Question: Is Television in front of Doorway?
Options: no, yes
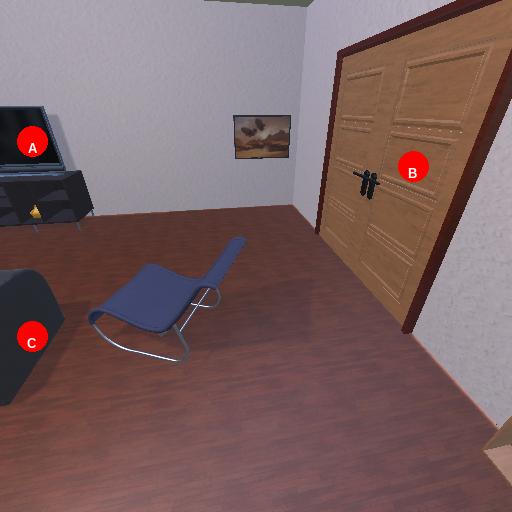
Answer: no